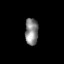
Tissue: lung
Cell type: Others
Senescence score: 0.2117
Nuclear area (px): 348
Mean DAPI intensity: 133.96